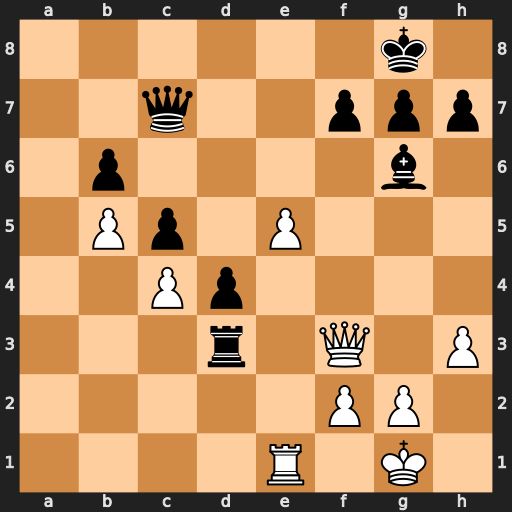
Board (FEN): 6k1/2q2ppp/1p4b1/1Pp1P3/2Pp4/3r1Q1P/5PP1/4R1K1
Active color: w
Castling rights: -
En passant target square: -
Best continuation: Qa8+ Qb8 Qxb8#